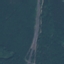
Land use / land cover class: Highway